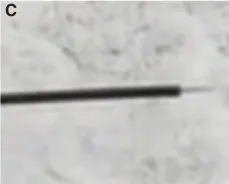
Lawson retrograde needle-catheter preparation. (C, D) Needle advanced and secured inside sheath.
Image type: pathology (immunostaining)